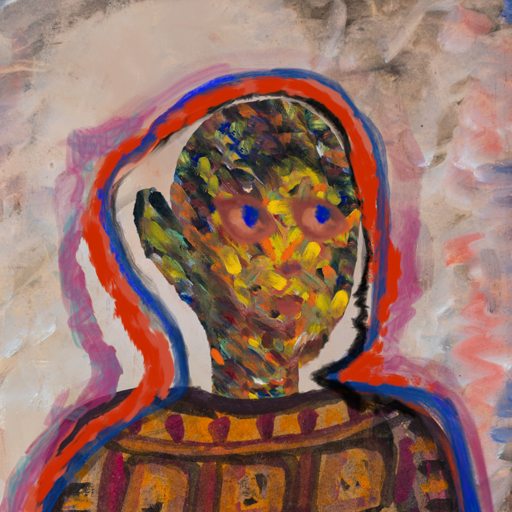
Background: Roy_Bahadur, Head And Neck Side: An_Impression, Face Side: Mother_And_Son_Mother, Bust: Doll, Hair Side: Experience, Head Accessory: Blank, Second Necklace: Blank, Necklace: Blank, Baby: Blank